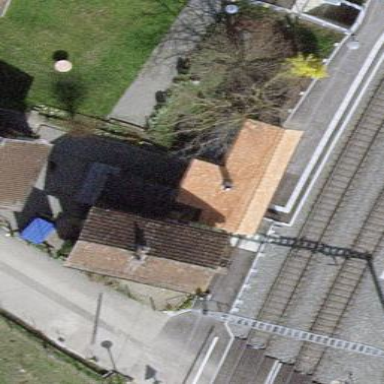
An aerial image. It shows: Train station building.